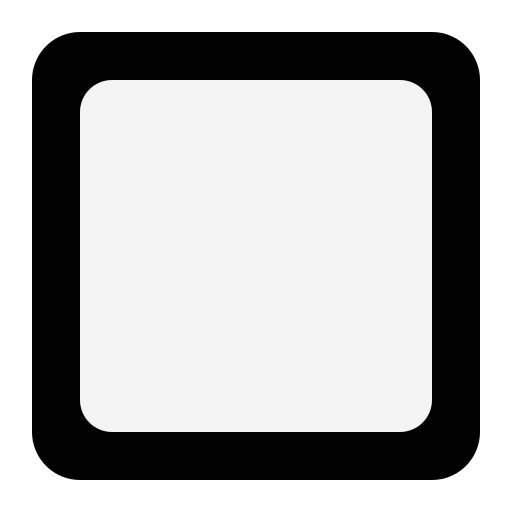
black square button flat